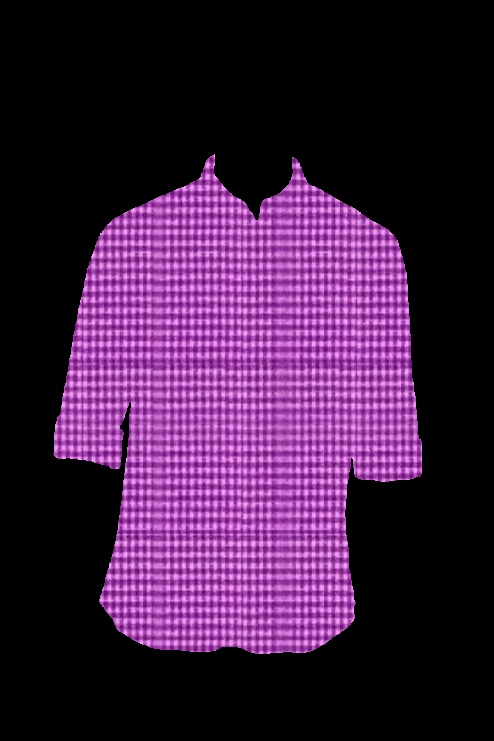
purple houndstooth button up tee